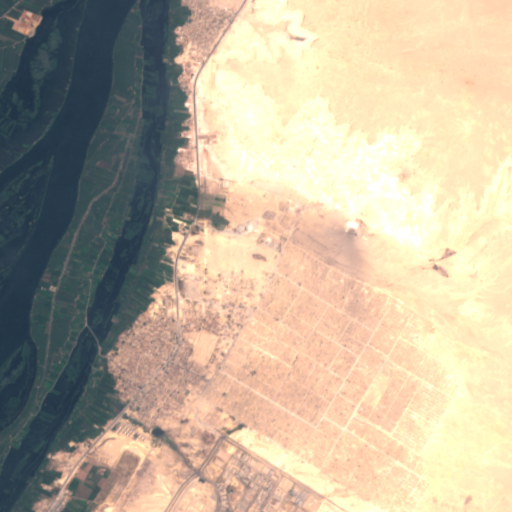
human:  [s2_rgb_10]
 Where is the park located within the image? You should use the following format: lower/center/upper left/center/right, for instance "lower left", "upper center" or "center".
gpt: The park is located in the upper center of the image.
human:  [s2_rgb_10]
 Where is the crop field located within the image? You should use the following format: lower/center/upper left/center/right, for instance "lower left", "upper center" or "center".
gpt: There is no crop field in the image.